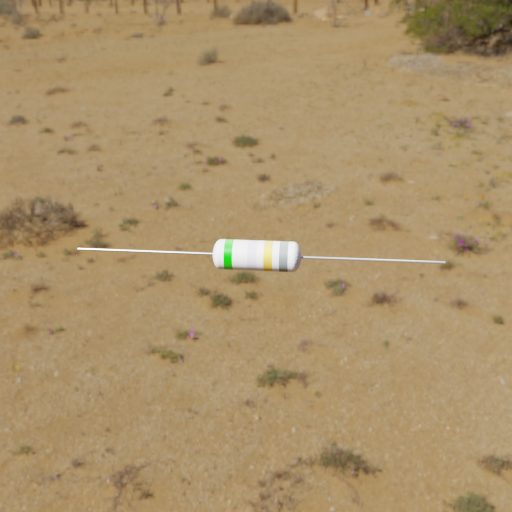
Resistor colour bands (in order): green, silver, gold, gray